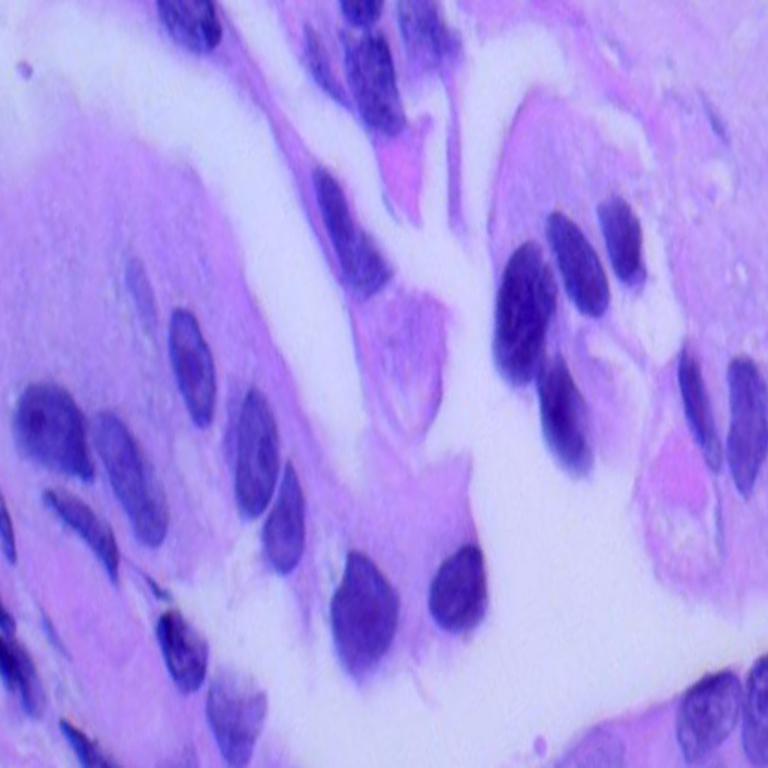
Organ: lung
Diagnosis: adenocarcinomas